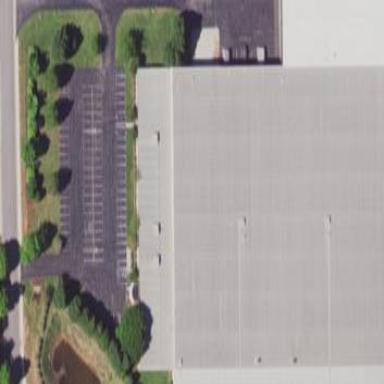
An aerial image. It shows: Industrial building.